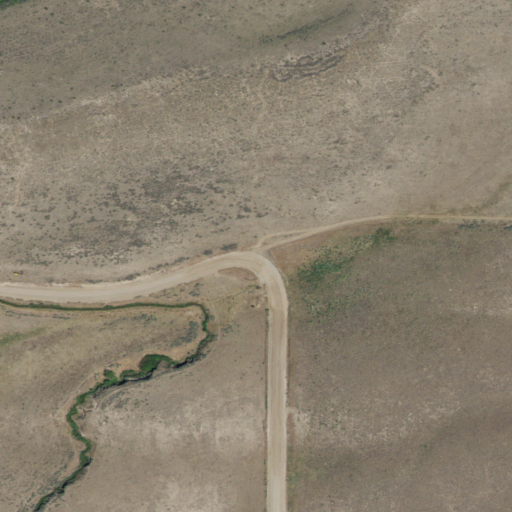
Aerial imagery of valley in Idaho named Hunter Canyon containing grassland, shrub, open development, and cultivated crops